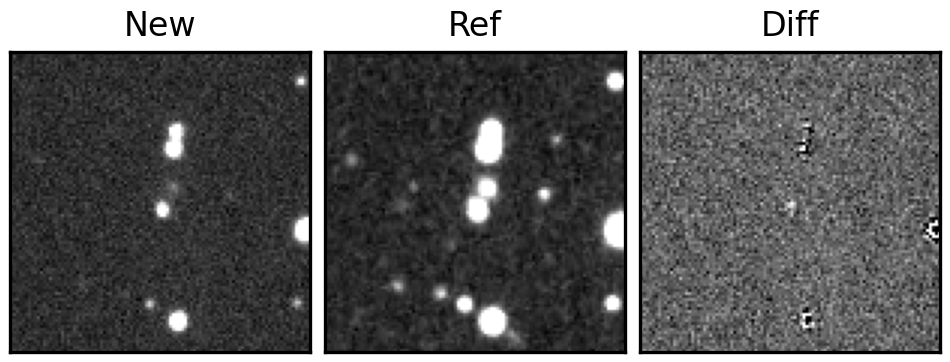
Label: real